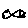
Label: fish